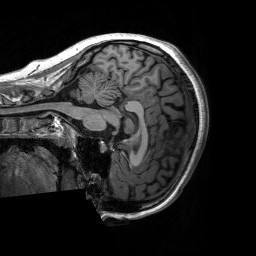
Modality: T1w
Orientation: sagittal
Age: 24
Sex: female
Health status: healthy
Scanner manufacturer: siemens
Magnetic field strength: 3 T
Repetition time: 2.53 s
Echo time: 0.00227 s